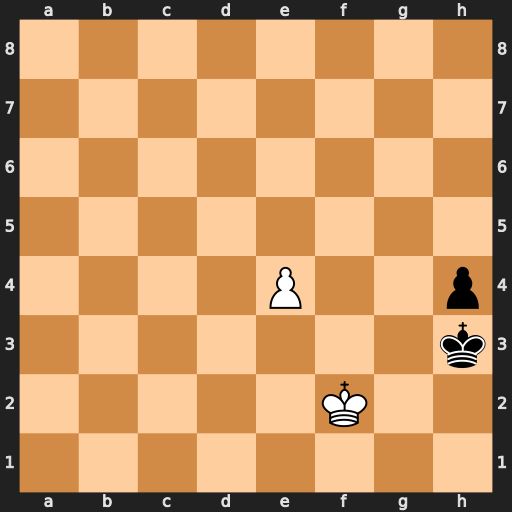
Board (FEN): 8/8/8/8/4P2p/7k/5K2/8
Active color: w
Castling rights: -
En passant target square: -
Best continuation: e5 Kg4 e6